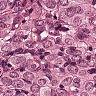
Metastatic tissue present: yes